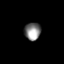
Tissue: prostate
Cell type: Epithelial cells
Senescence score: 0.7129
Nuclear area (px): 285
Mean DAPI intensity: 129.389